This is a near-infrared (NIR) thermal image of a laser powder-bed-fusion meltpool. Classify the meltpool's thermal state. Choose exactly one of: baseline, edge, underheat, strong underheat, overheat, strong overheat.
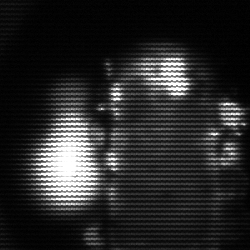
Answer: strong underheat